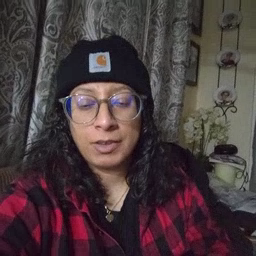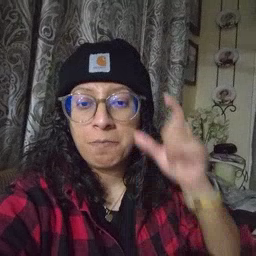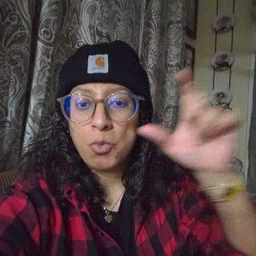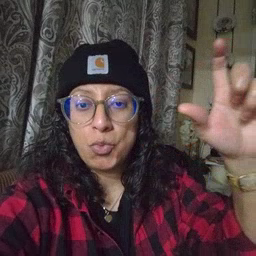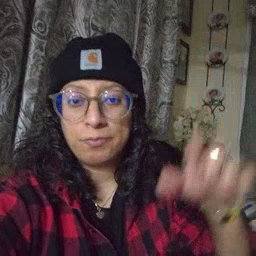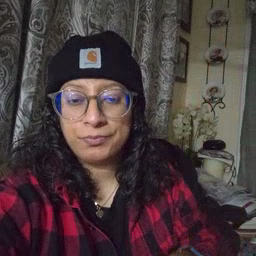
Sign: moon